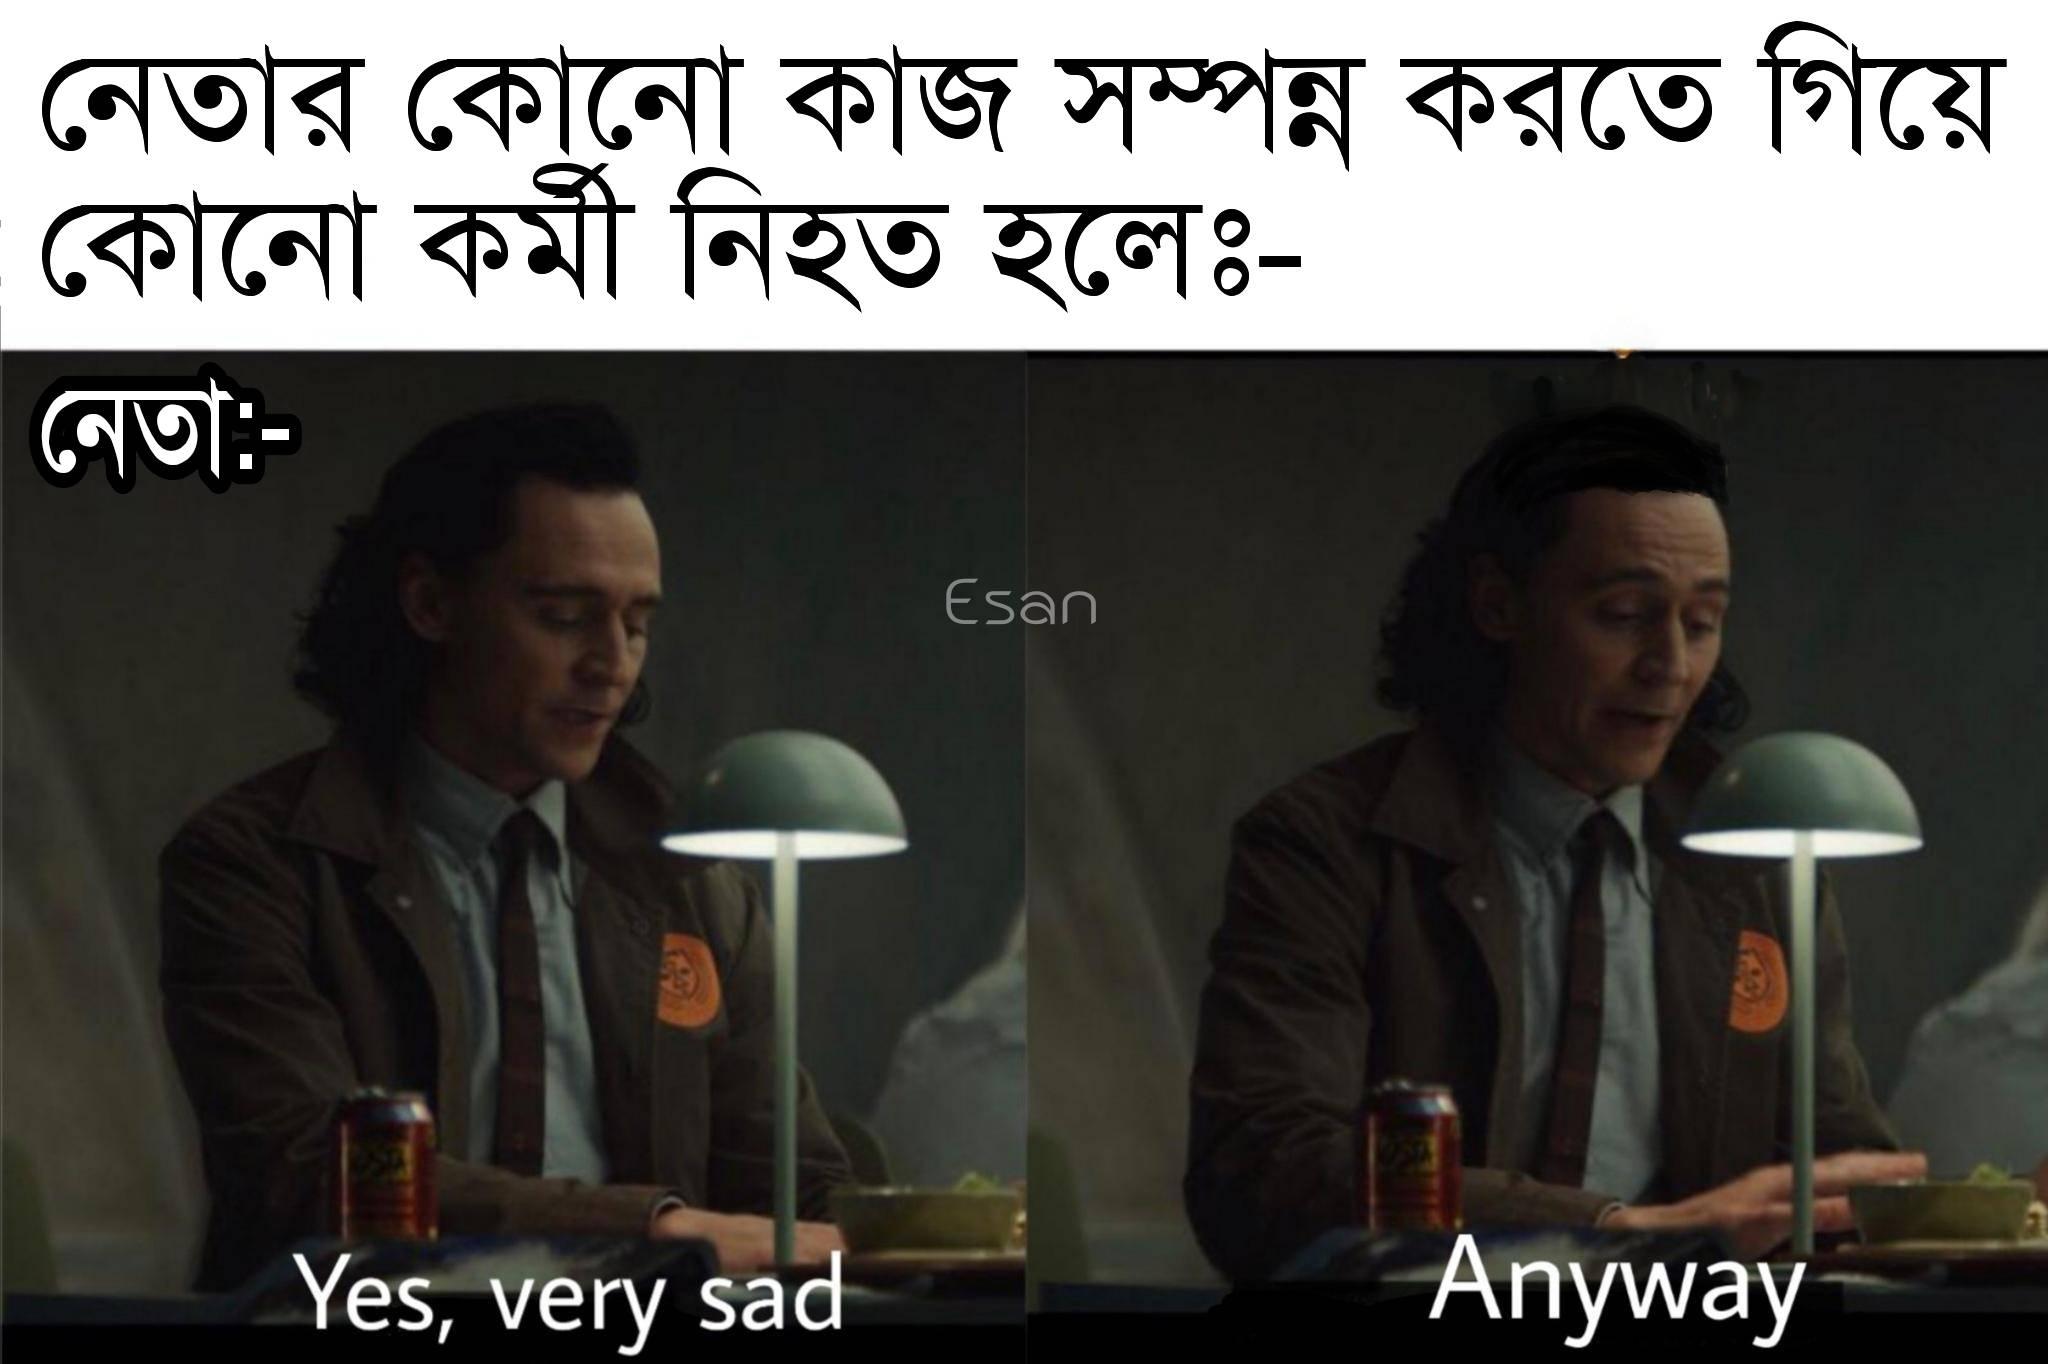
Caption: নেতার কোনো কাজ সম্পন্ন করতে গিয়ে কোনো কর্মী নিহত হলেঃ -     নেতা :- Yes , vey sad    Anyway
Label: hate